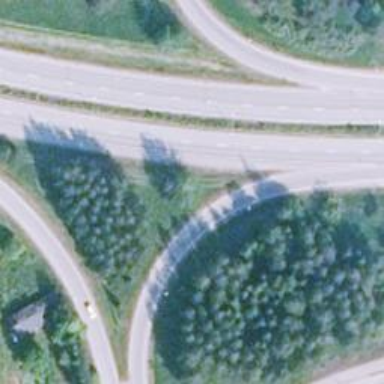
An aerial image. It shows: Trunk link highway.